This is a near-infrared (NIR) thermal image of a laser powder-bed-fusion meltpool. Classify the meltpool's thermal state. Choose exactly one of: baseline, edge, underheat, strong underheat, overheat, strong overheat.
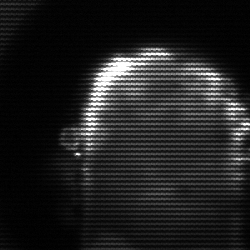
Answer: baseline